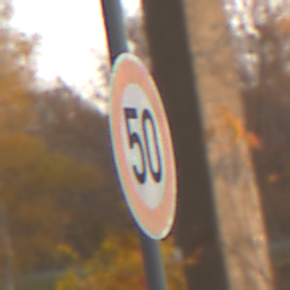
Verkehrszeichen: Geschwindigkeit50
Umgebung: Roofed, Suburban
Tageszeit: SunriseSunset
Wetter: Clear
Licht: Natural
Jahreszeit: NotSpecified
Kontrast: MediumContrast